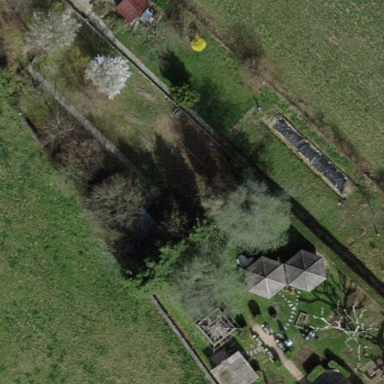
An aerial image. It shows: Garden that is leisure land.